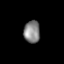
Tissue: prostate
Cell type: T cells
Senescence score: 0.7085
Nuclear area (px): 356
Mean DAPI intensity: 132.14